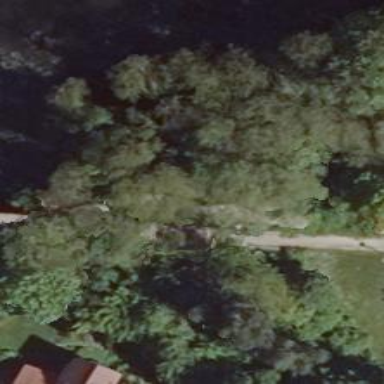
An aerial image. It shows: Footway on bridge.